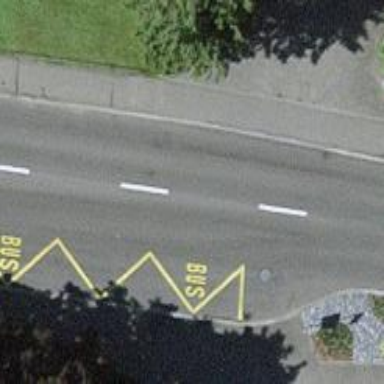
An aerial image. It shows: Public transport stop position.